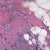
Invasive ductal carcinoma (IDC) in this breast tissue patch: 1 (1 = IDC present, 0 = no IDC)